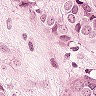
Metastatic tissue present: yes